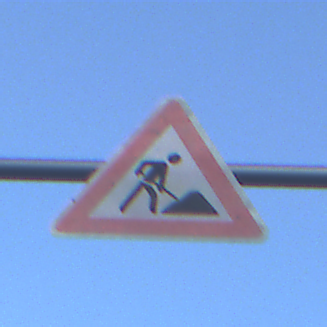
Verkehrszeichen: Arbeitsstelle
Umgebung: Outdoor, RoadRail
Tageszeit: SunriseSunset
Wetter: Clear
Licht: Natural
Jahreszeit: NotSpecified
Kontrast: LowContrast